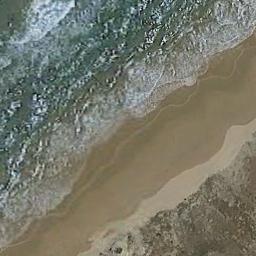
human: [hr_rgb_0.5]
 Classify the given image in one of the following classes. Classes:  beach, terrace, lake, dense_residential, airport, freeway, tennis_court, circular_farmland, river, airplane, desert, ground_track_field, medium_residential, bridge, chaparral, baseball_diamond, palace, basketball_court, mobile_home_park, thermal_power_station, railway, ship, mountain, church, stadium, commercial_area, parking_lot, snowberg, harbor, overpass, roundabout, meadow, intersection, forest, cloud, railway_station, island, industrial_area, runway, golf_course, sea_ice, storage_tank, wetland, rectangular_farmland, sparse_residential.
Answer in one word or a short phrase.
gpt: beach